Question: I have an XSLT file that works with an XML to process a HTML (currently using X-trans & Notepad++). What I want to do is split it into 3 files, The Header, the body and the footer.
So far I have tried to use xsl:import & xsl:include but whenever I try to process it says the file is not valid. I'm clearly missing something can anyone help?
Header XSLT:
'''
<?xml version="1.0"?>
<xsl:stylesheet version="1.0" xmlns:xsl="http://www.w3.org/1999/XSL/Transform">
<xsl:template match="/">
<html lang="en-GB">
<body style="font-family:'Praxis Com Light'; color:#632423; width:100%; font-size:14px !important;">
<xsl:variable>variable1</xsl:variable>
<xsl:variable>variable2</xsl:variable>
<xsl:variable>variable3</xsl:variable>
<div>Header</div>
</body>
</html>
</xsl:template>
'''
Body XSLT:
'''
<?xml version="1.0"?>
<xsl:stylesheet version="1.0" xmlns:xsl="http://www.w3.org/1999/XSL/Transform">
<xsl:template match="/">
<html lang="en-GB">
<body style="font-family:'Praxis Com Light'; color:#632423; width:100%; font-size:14px !important;">
<xsl:include href="Header.xsl"/>
<xsl:variable>variable1</xsl:variable>
<xsl:variable>variable2</xsl:variable>
<xsl:variable>variable3</xsl:variable>
<table>Main XSL file</table>
<xsl:include href="Footer.xsl"/>
</body>
</html>
</xsl:template>
'''
Footer XSLT:
'''
<?xml version="1.0"?>
<xsl:stylesheet version="1.0" xmlns:xsl="http://www.w3.org/1999/XSL/Transform">
<xsl:template match="/">
<html lang="en-GB">
<body style="font-family:'Praxis Com Light'; color:#632423; width:100%; font-size:14px !important;">
<xsl:variable>variable1</xsl:variable>
<xsl:variable>variable2</xsl:variable>
<xsl:variable>variable3</xsl:variable>
<p>Footer</p>
</body>
</html>
</xsl:template>
'''

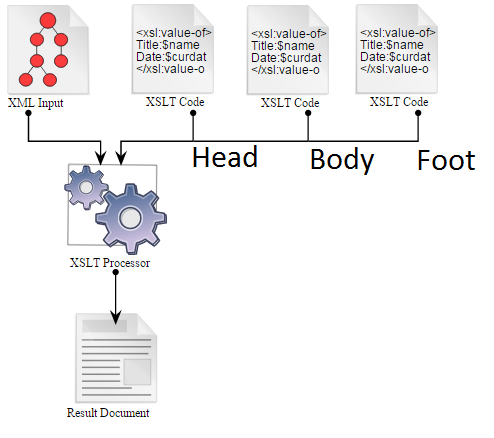
Answer: You can only use 'xsl:include' or 'xsl:import' as top level elements, i.e. as direct children of the 'xsl:stylesheet' respectively 'xsl:transform' element. Therefore a possible approach is
'''
<xsl:stylesheet version="1.0" xmlns:xsl="http://www.w3.org/1999/XSL/Transform">
<xsl:template name="header>
<xsl:variable>variable1</xsl:variable>
<xsl:variable>variable2</xsl:variable>
<xsl:variable>variable3</xsl:variable>
<div>Header</div>
</xsl:template>
</xsl:stylesheet>
'''
with
'''
<?xml version="1.0"?>
<xsl:stylesheet version="1.0" xmlns:xsl="http://www.w3.org/1999/XSL/Transform">
<xsl:include href="Header.xsl"/>
<xsl:include href="Footer.xsl"/>
<xsl:template match="/">
<html lang="en-GB">
<body style="font-family:'Praxis Com Light'; color:#632423; width:100%; font-size:14px !important;">
<xsl:call-template name="header"/>
<xsl:variable>variable1</xsl:variable>
<xsl:variable>variable2</xsl:variable>
<xsl:variable>variable3</xsl:variable>
<table>Main XSL file</table>
<xsl:call-template name="footer"/>
</body>
</html>
</xsl:template>
</xsl:stylesheet>
'''
Instead of using named template it might be better to use template matching and perhaps modes but that depends on the structure of the XML to be processed.